Question: The dll I am working with is called RGAComms.dll(It is unmanaged) According to my understanding of unmanaged dll, unless the function names are decorated all that should be available is the function names(not the actual signature). I have the following question about the below pictures.
1. In the VS object browser after I added the dll to the program references, it displays the actual methods names plus the method signature. How could it possibly show the method signature.(My guess is that method names are decorated)
2. This is my main question. When I run dumpbin on RGAComms.dll it only displays four method names that I believe have to do with Microsoft's COM.(See pic below) Why does it not display the actual method names in dll.(For example: "Connect" - This method can be seen in the VS object viewer of RGACommsLib)
3. I know that this DLL DOES include the method "Connect".(As previously stated) When I execute the following code I get a exception that states that the entry point does not exist in the DLL. How could it not exist if one can clearly see it exists in the VS object viewer of the dll.(My guess is that because these method names are decorated the entry point will be something like "Connect@@@8" or something) [DllImport(@"PathOnMyLocalComputerToTheDll\RGAComms.dll")]
public static extern void Connect(string strAddress);
public MainMethod() {
Connect("localhost");
}
I almost sure all my questions probably boil down to one major misconception.
VS Object Browser Output<URL>
Dumpbin output:
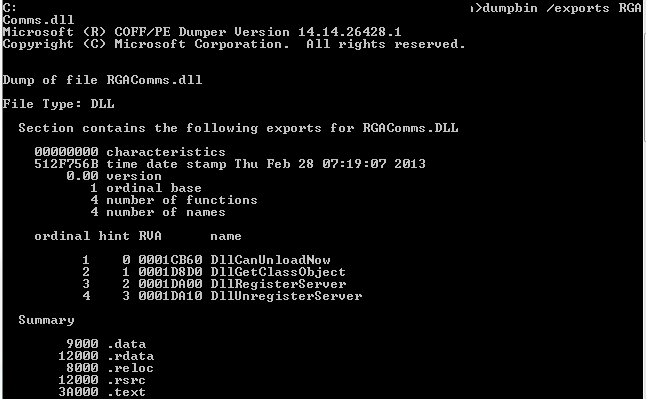
Answer: That DLL is in fact a in-processes COM server. Here is a great page about it:
<URL>
The reason why only four methods are found from dumpbin are because it is a COM server. In this case all you have to do to use the classes from the DLL is the following code after you added the DLL to the references and set the embedded interop to false for that DLL.
'''
public RGACommsLib.RGAConnectionClass GA = new RGACommsLib.RGAConnectionClass();
'''